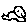
Label: bird